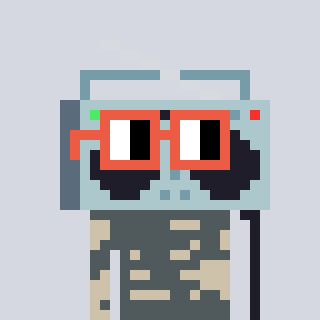
a pixel art character with square orange glasses, a boombox-shaped head and a bege-colored body on a cool background